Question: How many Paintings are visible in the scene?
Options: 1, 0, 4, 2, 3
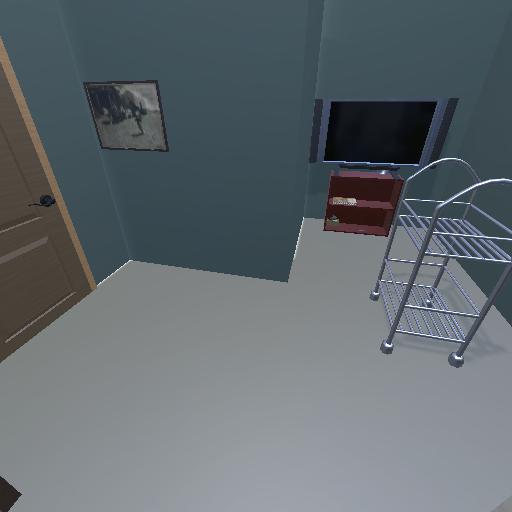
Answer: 1